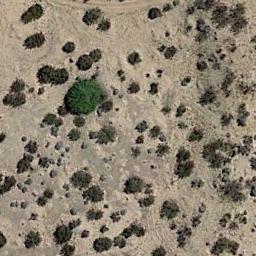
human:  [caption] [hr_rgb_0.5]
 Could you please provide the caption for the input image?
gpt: Chaparral is evenly distributed on the sand .

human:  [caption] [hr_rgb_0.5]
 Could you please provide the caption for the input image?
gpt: Some green chaparrals of different sizes grow in the desert .

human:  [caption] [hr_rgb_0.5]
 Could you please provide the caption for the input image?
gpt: There are some scattered trees in this desert .

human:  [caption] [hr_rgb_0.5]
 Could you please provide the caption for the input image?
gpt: The chaparral is on the yellow desert .

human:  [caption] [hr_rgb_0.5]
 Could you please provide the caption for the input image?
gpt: The plants in the chaparral are not evenly distributed .